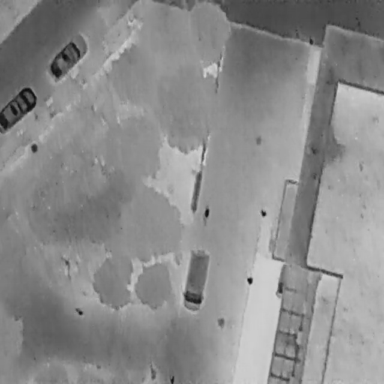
There are six objects shown in the infrared image, including two OtherVehicles, two People, and two Cars.